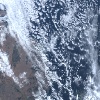
Label: cloud